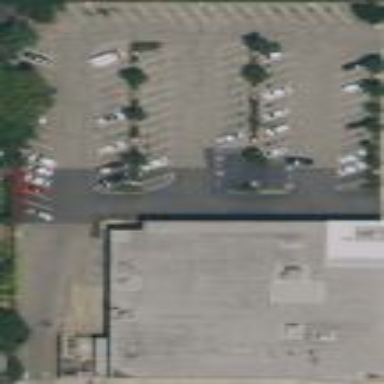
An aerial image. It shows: Retail area.